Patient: sex F, age 62
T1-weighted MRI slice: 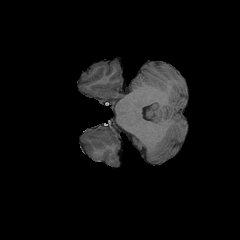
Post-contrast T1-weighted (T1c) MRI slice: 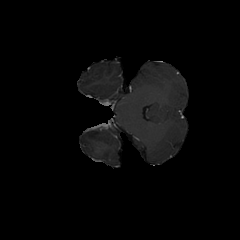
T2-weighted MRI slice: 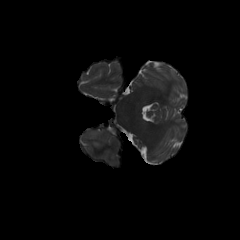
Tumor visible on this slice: yes
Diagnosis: Glioblastoma, IDH-wildtype
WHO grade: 4